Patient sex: F
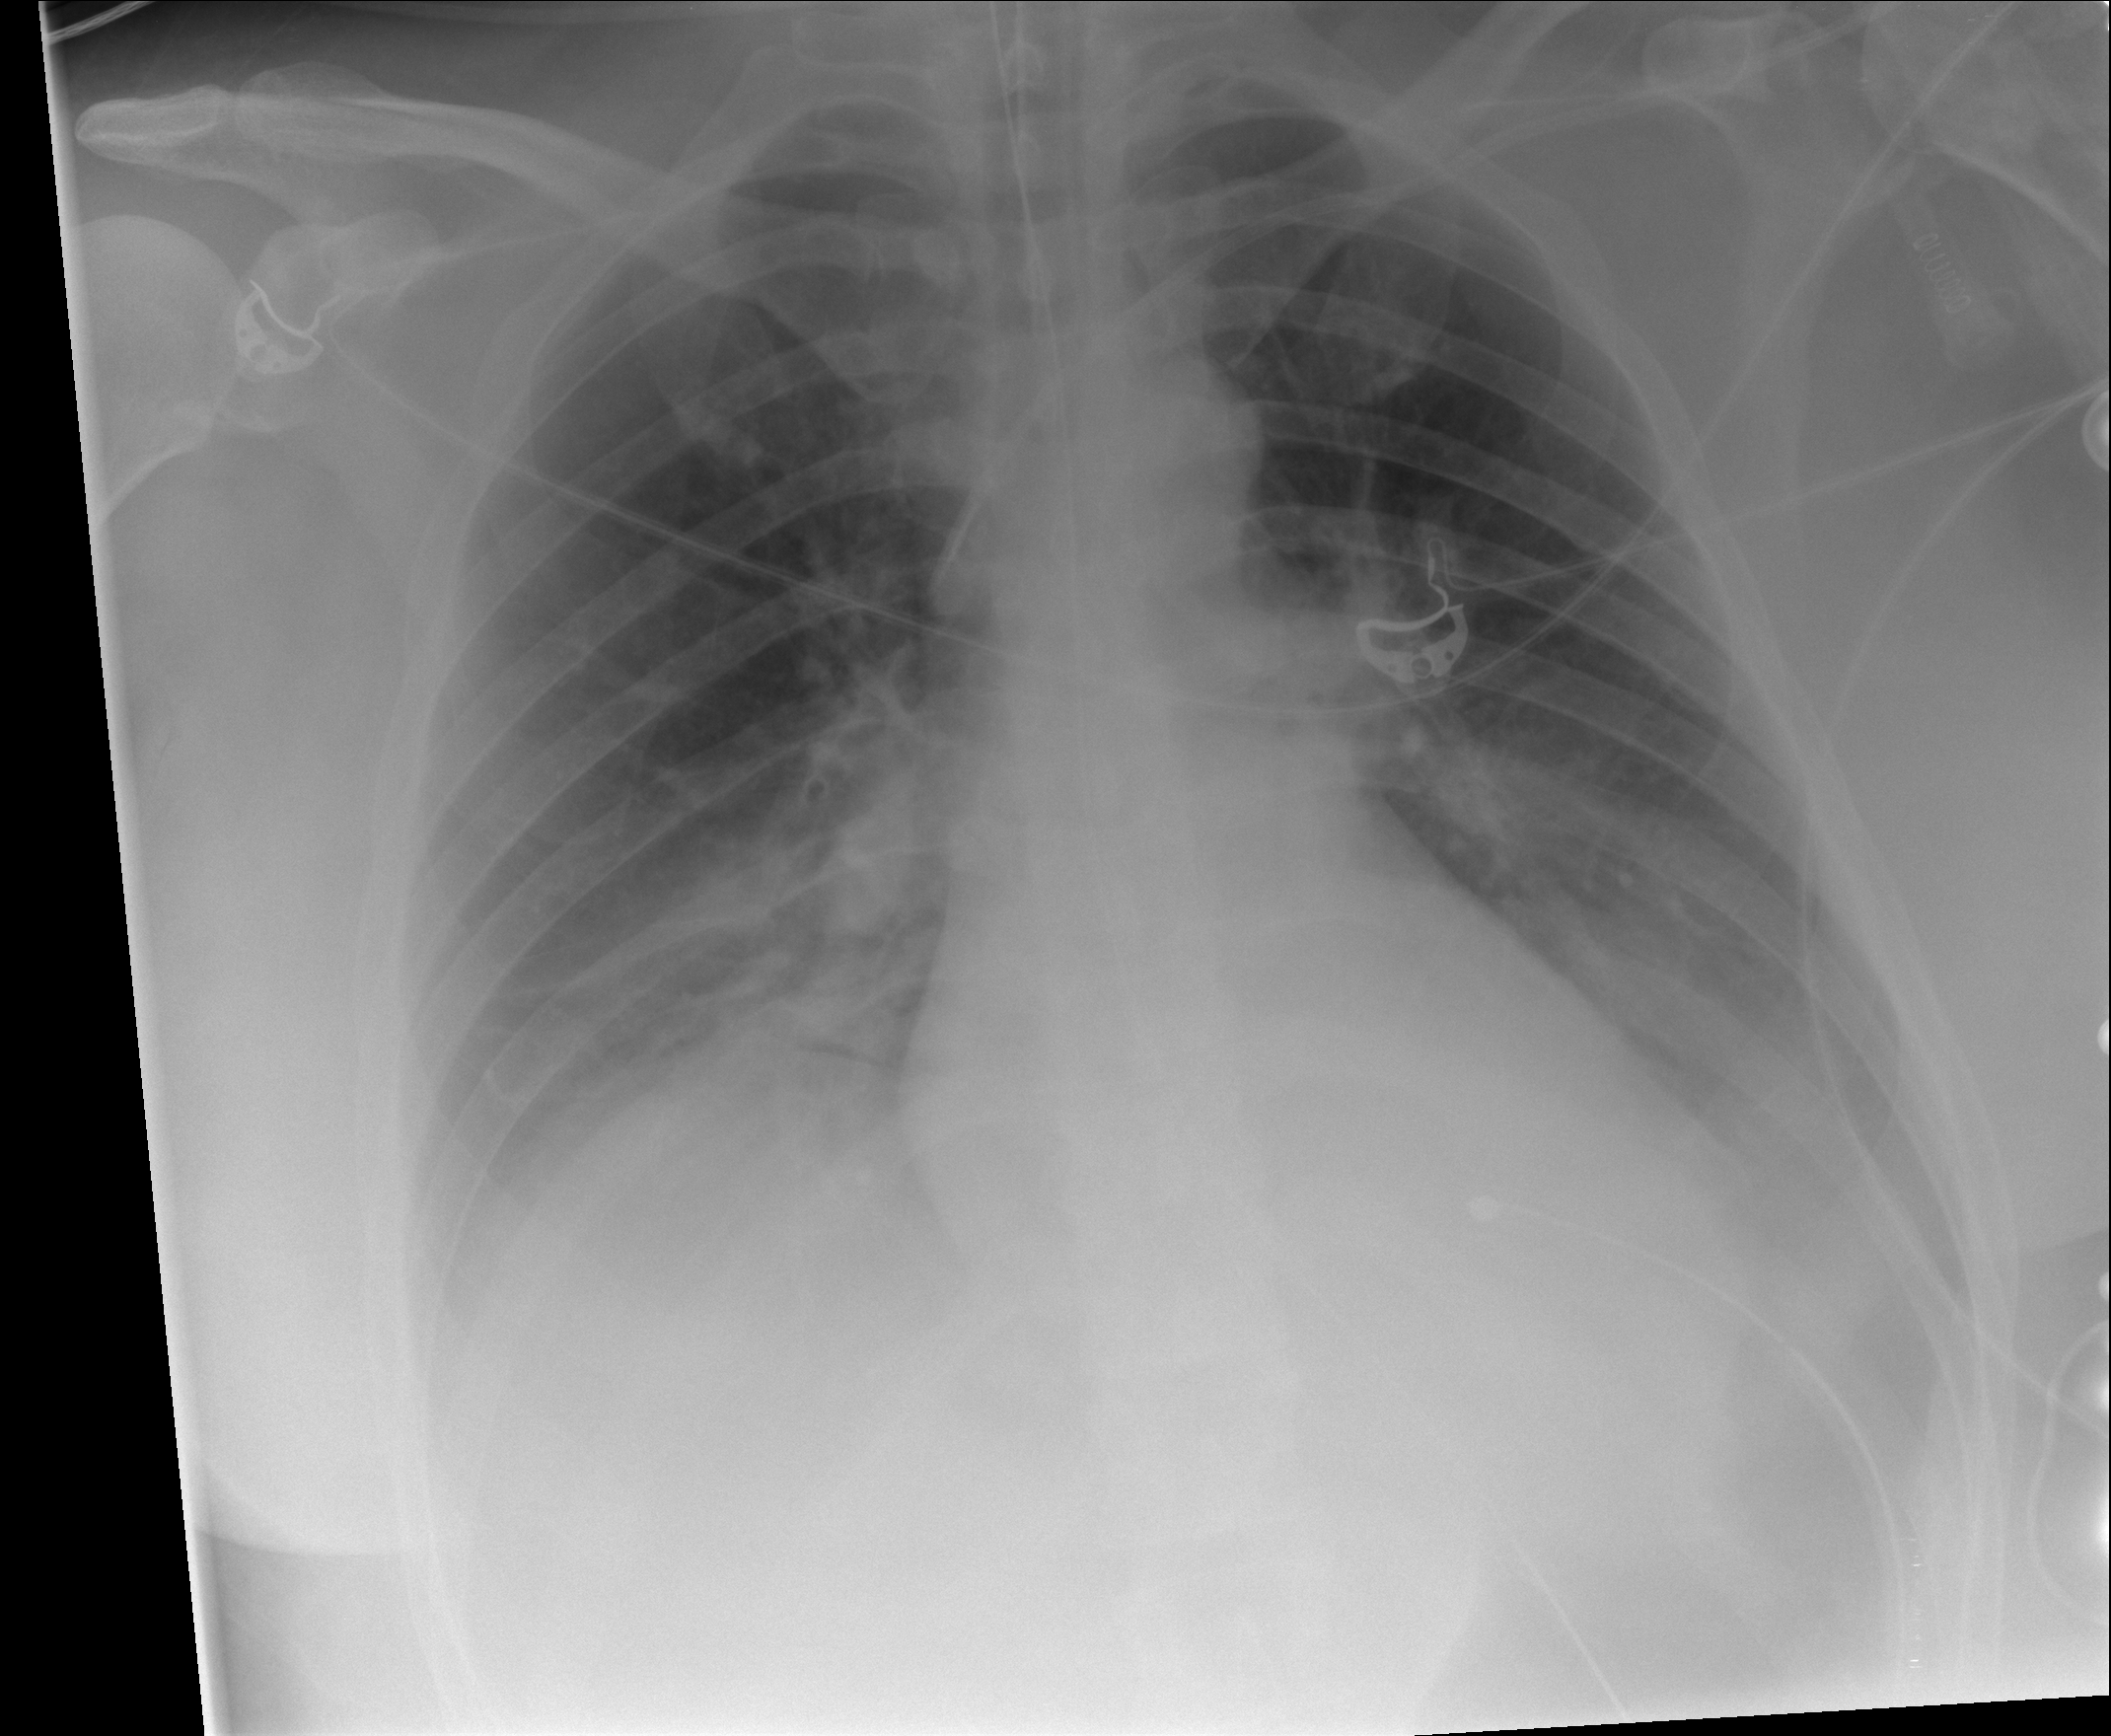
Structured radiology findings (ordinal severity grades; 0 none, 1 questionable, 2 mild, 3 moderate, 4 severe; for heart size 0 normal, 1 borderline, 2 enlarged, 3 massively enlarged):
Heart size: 2
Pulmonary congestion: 1
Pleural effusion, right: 2
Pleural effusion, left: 2
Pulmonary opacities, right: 0
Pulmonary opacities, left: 0
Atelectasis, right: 2
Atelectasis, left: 2